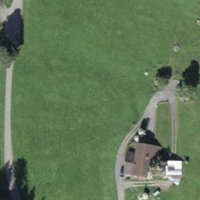
EUNIS habitat code: 43
Species observed at this site:
Colchicum autumnale